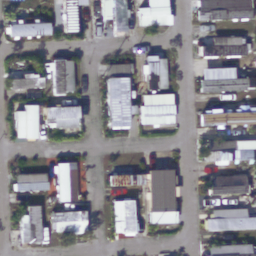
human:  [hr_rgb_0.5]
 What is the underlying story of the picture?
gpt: mobile home park